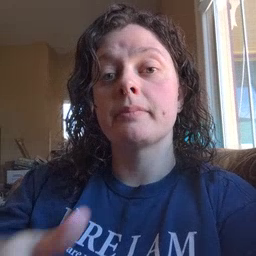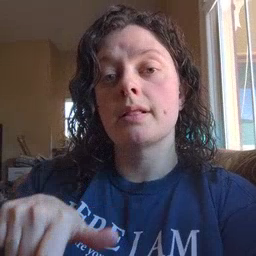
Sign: puzzle